Field crop: maize
Growth stage: 1
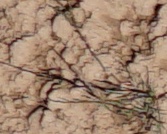
Species: lolium